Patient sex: M
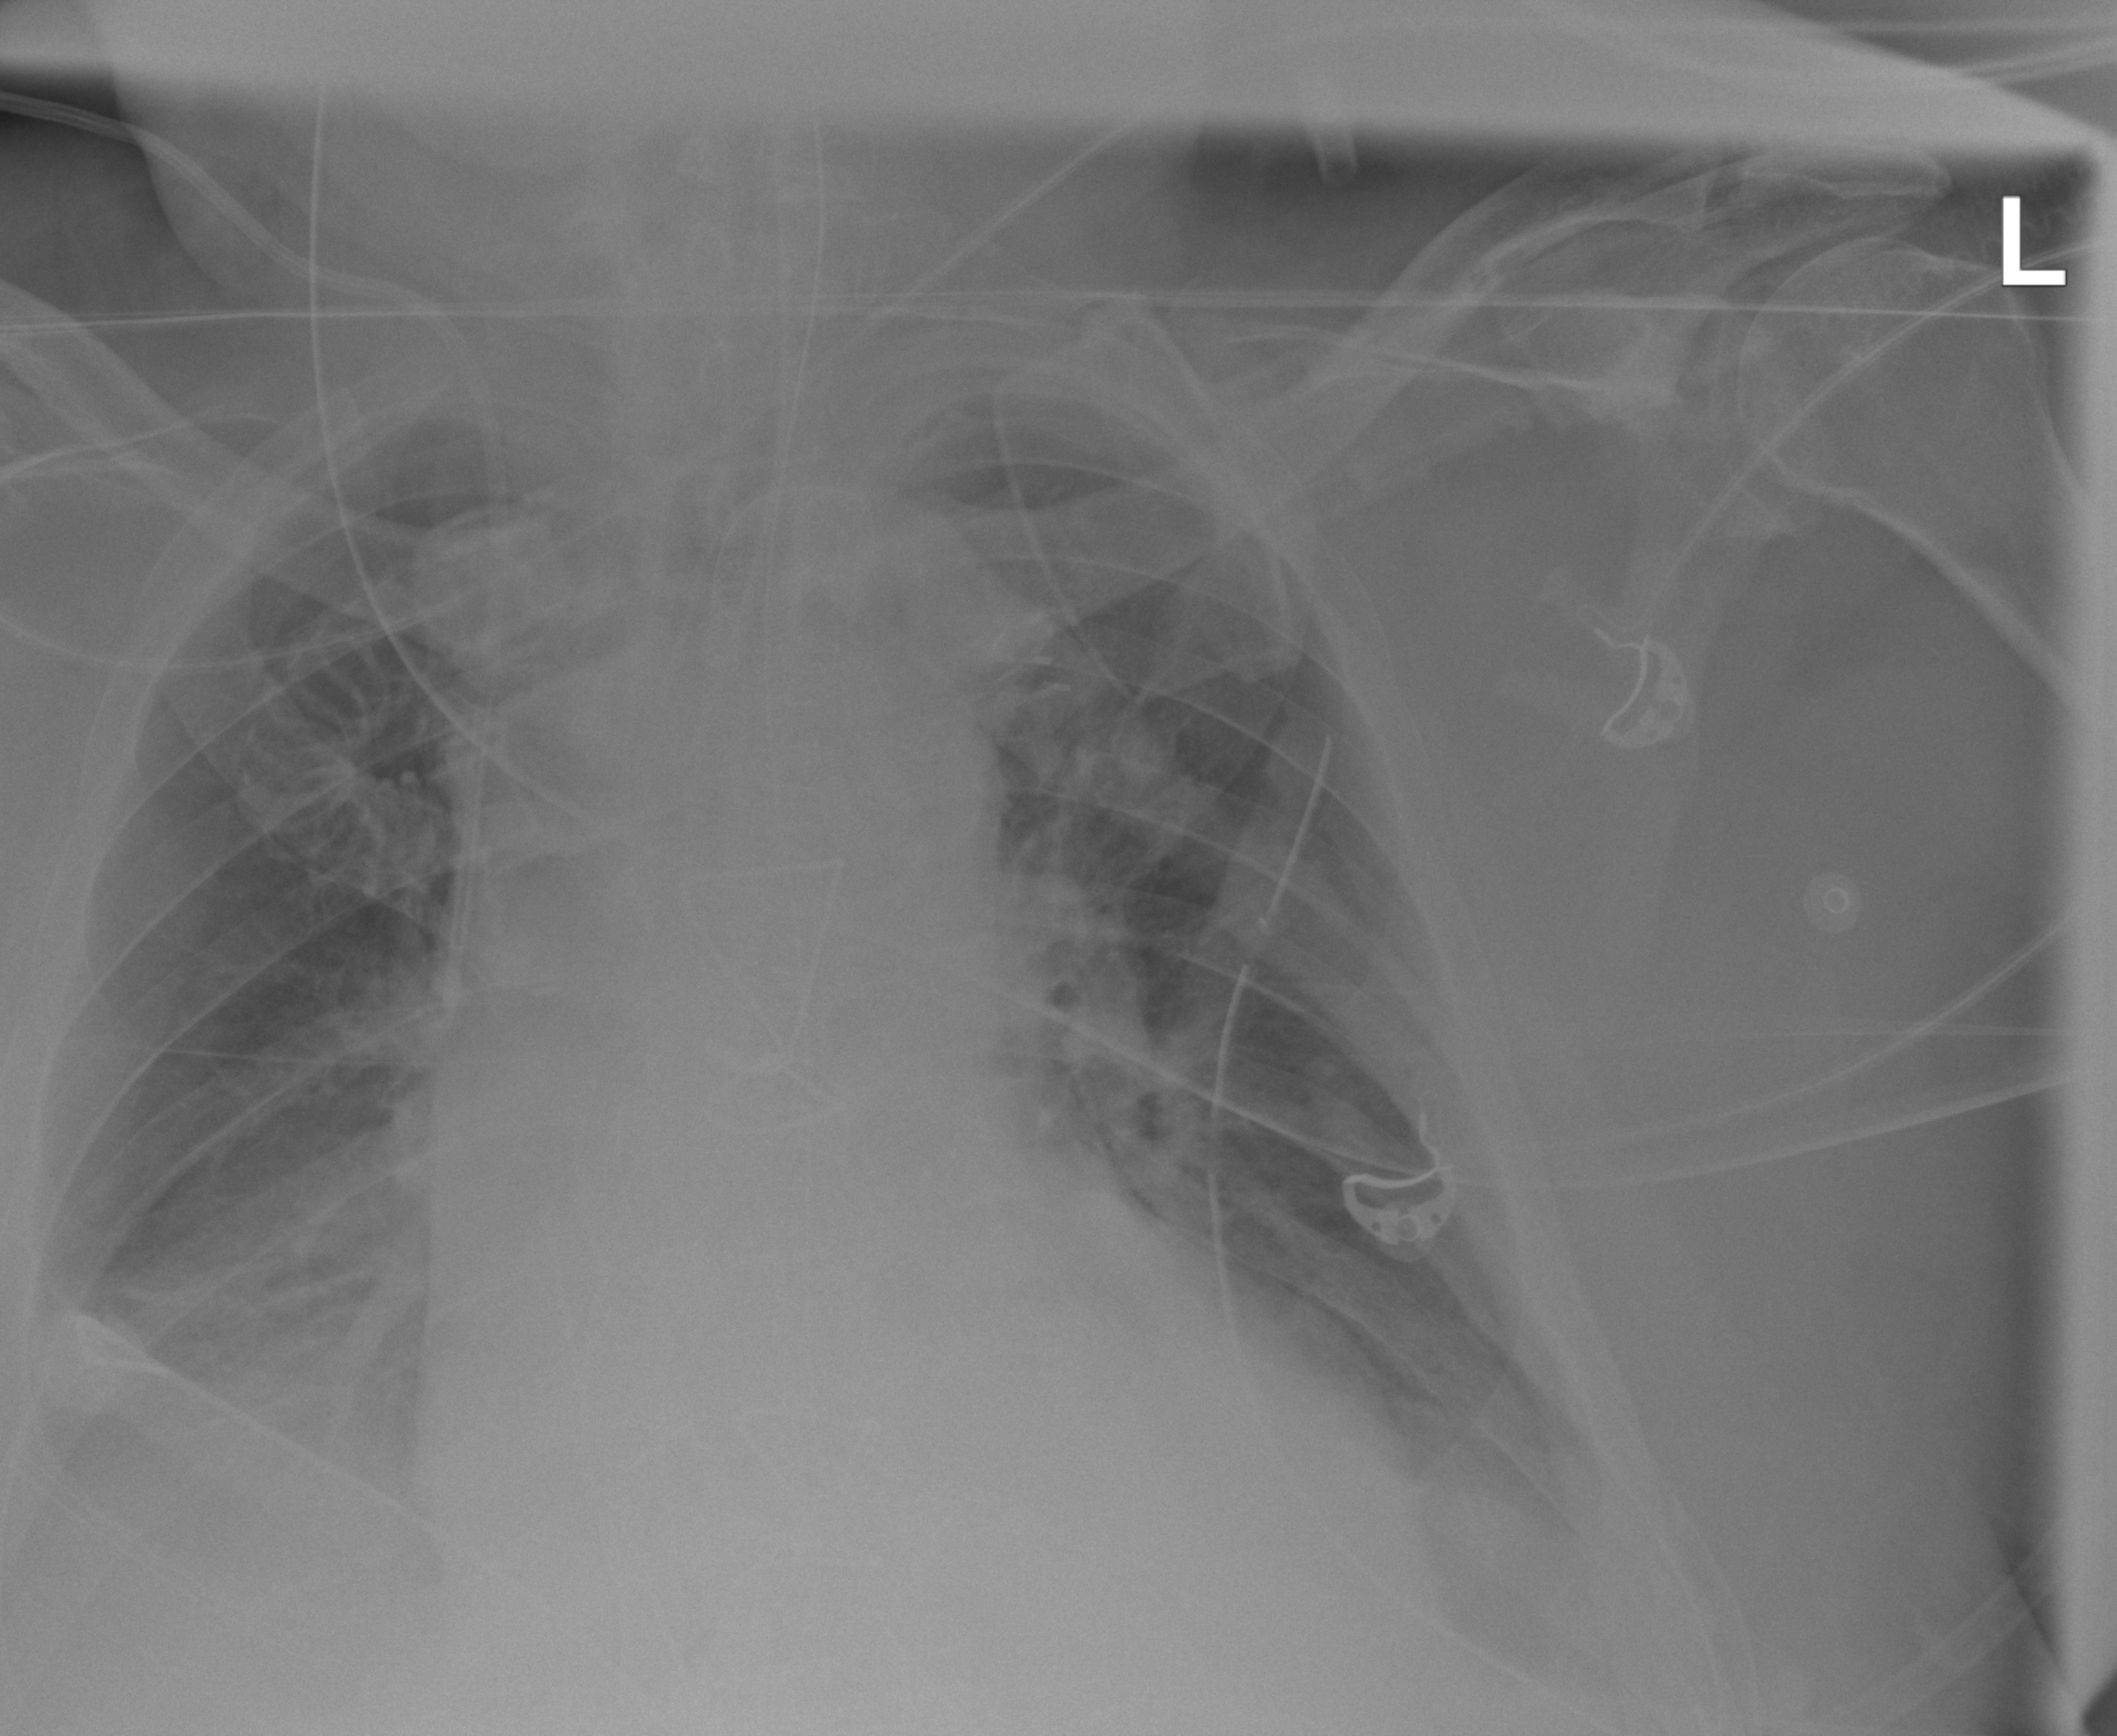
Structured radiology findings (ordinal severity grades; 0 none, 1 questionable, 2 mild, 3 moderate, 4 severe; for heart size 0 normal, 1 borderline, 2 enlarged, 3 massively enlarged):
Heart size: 2
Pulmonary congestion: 2
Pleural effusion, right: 2
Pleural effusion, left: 2
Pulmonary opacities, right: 2
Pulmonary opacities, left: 2
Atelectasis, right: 2
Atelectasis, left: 2